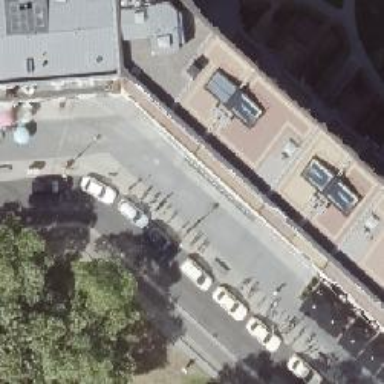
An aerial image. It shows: Taxi stand.